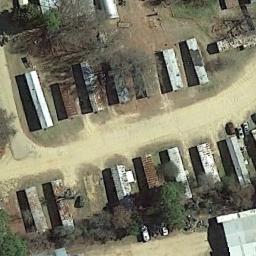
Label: mobile_home_park